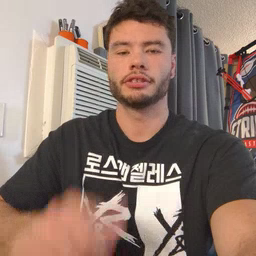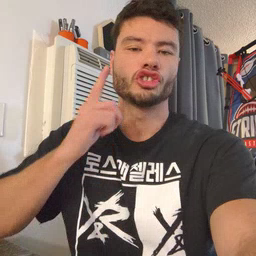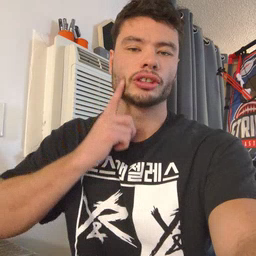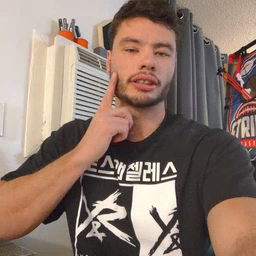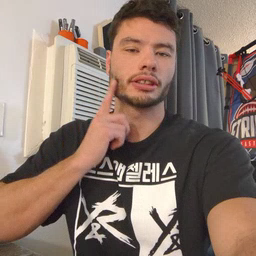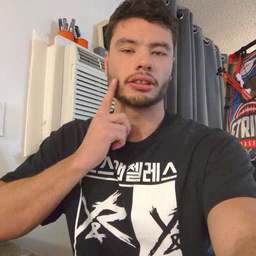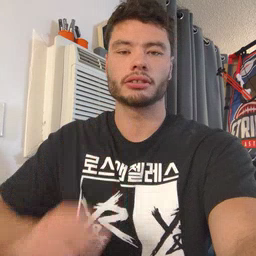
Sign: cheek